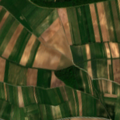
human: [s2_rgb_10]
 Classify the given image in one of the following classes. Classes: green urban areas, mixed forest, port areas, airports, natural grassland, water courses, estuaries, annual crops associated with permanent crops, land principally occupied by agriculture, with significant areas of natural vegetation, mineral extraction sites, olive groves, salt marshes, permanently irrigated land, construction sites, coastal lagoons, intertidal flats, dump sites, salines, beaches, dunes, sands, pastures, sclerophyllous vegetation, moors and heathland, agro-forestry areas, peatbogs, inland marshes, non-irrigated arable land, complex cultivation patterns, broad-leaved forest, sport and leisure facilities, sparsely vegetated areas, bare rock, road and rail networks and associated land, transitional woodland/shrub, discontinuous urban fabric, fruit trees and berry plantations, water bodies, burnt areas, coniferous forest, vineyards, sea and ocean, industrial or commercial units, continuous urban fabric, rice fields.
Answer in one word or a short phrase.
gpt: non-irrigated arable land, vineyards, broad-leaved forest